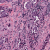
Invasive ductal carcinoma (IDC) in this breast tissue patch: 1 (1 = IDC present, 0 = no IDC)